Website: apple
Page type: billing-address
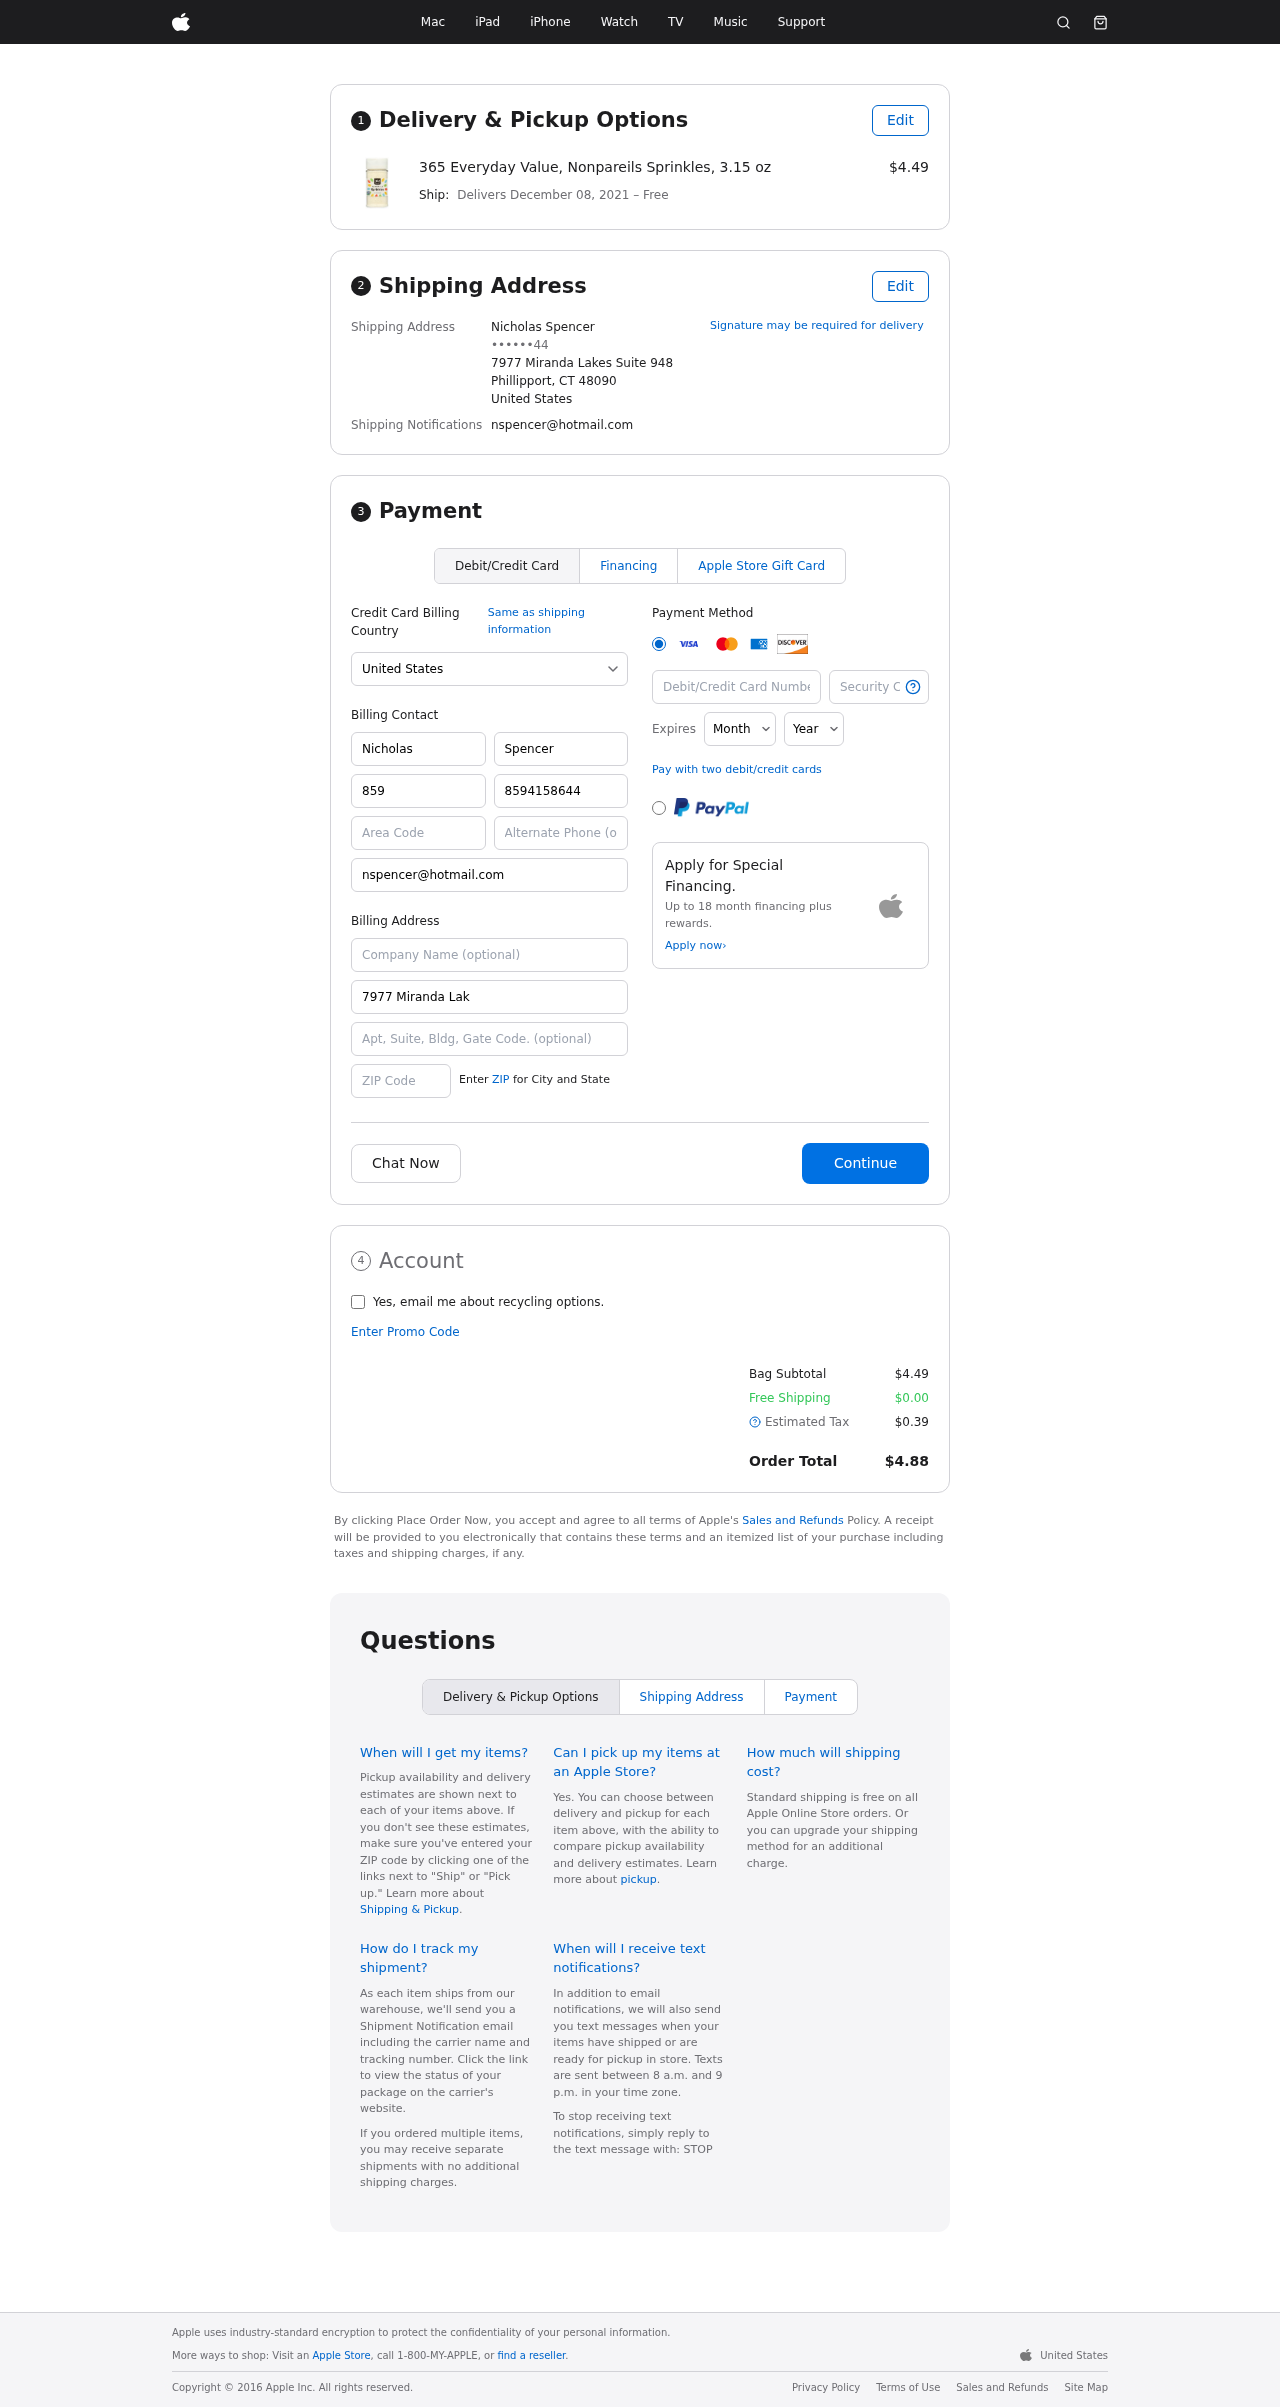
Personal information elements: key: PII_CARD_CVV
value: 9218
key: PII_CARD_EXPIRY_MONTH
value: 02
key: PII_CARD_EXPIRY_YEAR
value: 28
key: PII_CARD_NUMBER
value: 3708 9001 6608 560
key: PII_CITY_STATE_ZIP
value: Phillipport, CT 48090
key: PII_COUNTRY
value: United States
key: PII_EMAIL
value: nspencer@hotmail.com
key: PII_FULLNAME
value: Nicholas Spencer
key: PII_STREET
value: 7977 Miranda Lakes Suite 948
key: PII_PHONE_MASKED
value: ••••••44
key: PII_BILLING_FIRSTNAME
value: Nicholas
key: PII_BILLING_LASTNAME
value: Spencer
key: PII_BILLING_PHONE_AREA
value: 859
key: PII_BILLING_PHONE
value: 8594158644
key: PII_BILLING_EMAIL
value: nspencer@hotmail.com
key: PII_BILLING_STREET
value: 7977 Miranda Lakes Suite 948
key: PII_BILLING_STREET2
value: Suite 029
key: PII_BILLING_POSTCODE
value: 48090
Product elements: key: PRODUCT1_NAME
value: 365 Everyday Value, Nonpareils Sprinkles, 3.15 oz
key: PRODUCT1_PRICE
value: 4.49
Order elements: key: ORDER_DELIVERY_DATE
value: December 08, 2021
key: ORDER_SUBTOTAL
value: $4.49
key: ORDER_SHIPPING_COST
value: $0.00
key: ORDER_TAX
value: $0.39
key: ORDER_TOTAL
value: $4.88